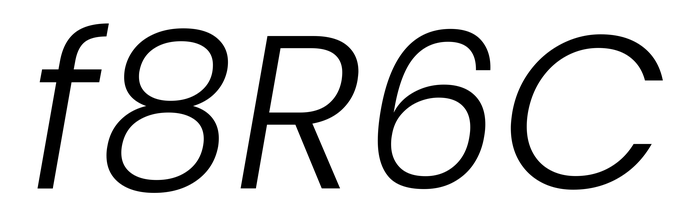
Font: Poppins-LightItalic